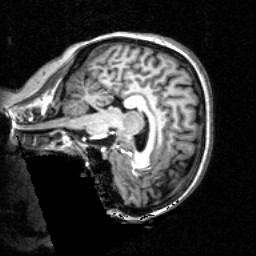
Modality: T1w
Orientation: sagittal
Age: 21
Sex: female